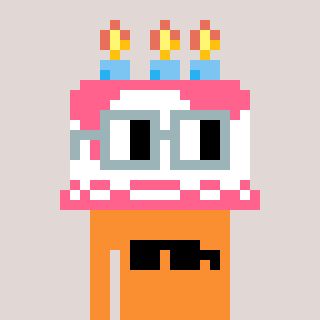
a pixel art character with square dark gray glasses, a cake-shaped head and a orange-colored body on a warm background